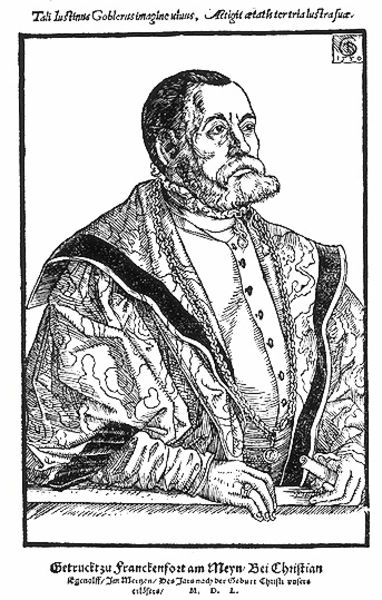
Titel: Bildnis des Justin Gobler
Künstler: Monogrammist CB (1550)
Institution: (Seriendruck)
Schlagwörter: dunkel, hand, mann, umhang, weiß, finger, grau, hell, mund, nase, schwarz, stirn, zeichnung, blick, mode, bart, hemd, augen, kragen, rahmen, samt, vollbart, ärmel, hände, portrait, porträt, mantel, schrift, papier, kette, grafik, graphik, rand, ernst, verzierung, deutsch, knöpfe, oberkörper, ring, rechteck, druck, schraffur, radierung, stich, titel, illustration, schwarzweiß, text, überschrift, manschetten, krause, brokat, rolle, sims, anhänger, medallion, wams, schriftrolle, urkunde, kupferstich, gedruckt, legende, lateinisch, ehering, frankfurt, christian, drucj, bildnis herr, frankfurt am main, 1550, franckenfort, portraut, mern